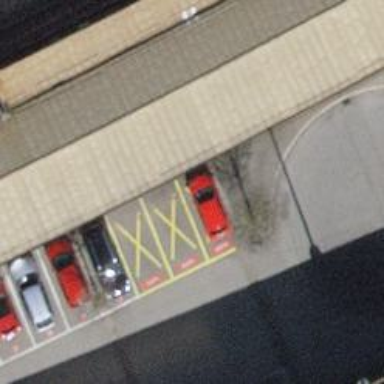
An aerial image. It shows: Car-sharing service available at this location.